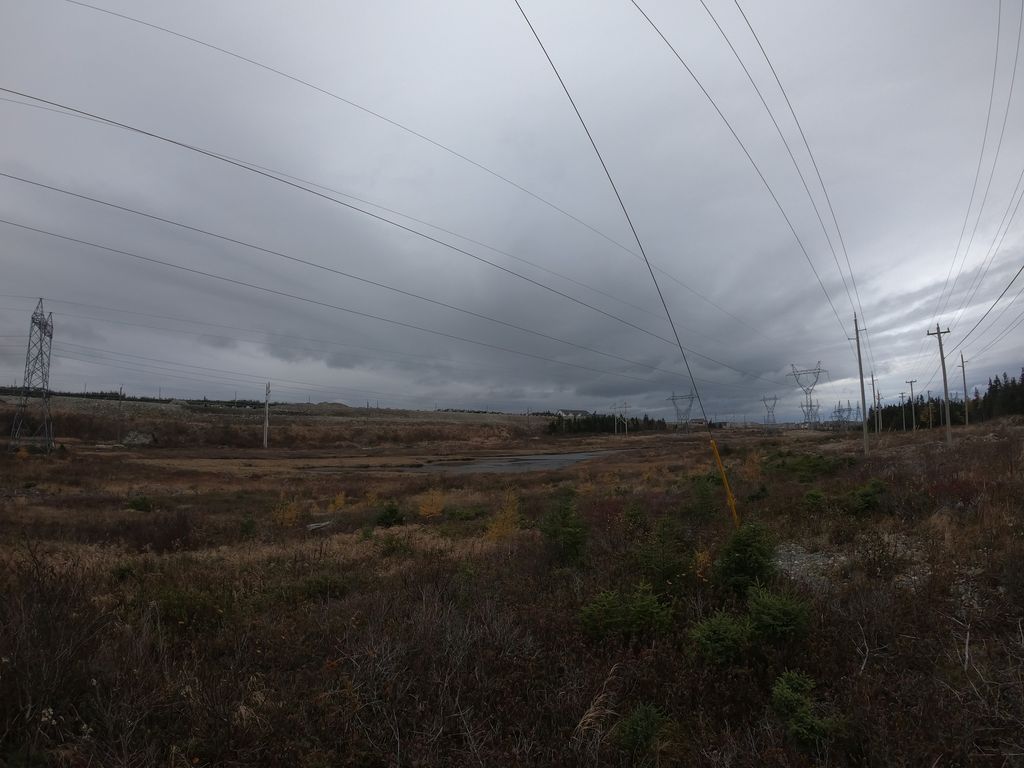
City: st_johns